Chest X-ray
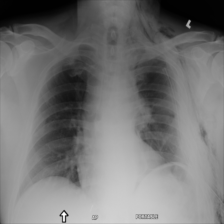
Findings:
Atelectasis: negative
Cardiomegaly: negative
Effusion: negative
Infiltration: negative
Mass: negative
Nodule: negative
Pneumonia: negative
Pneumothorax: negative
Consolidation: negative
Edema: negative
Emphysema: positive
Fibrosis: negative
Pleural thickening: negative
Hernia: negative